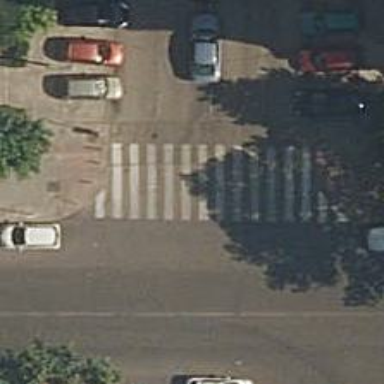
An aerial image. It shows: Marked road crossing.